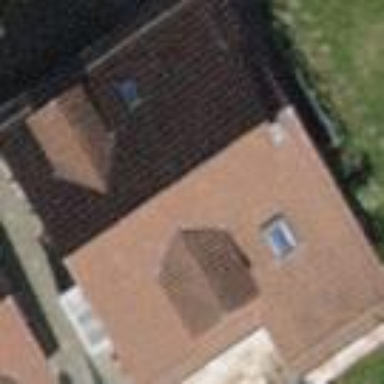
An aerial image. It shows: Gabled house with the roof oriented across.